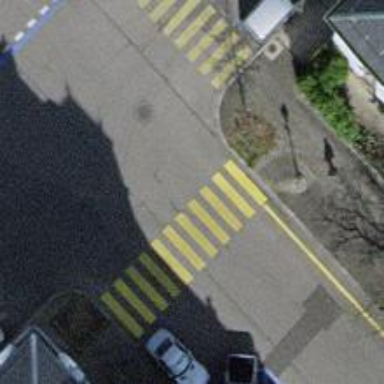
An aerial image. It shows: Uncontrolled zebra crossing with zebra markings.